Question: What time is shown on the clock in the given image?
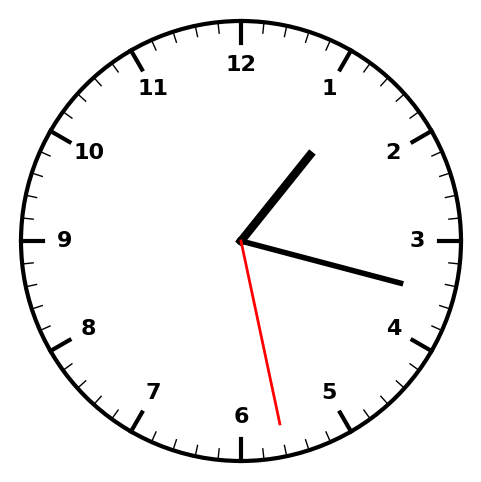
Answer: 01:17:28